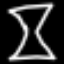
Label: hourglass